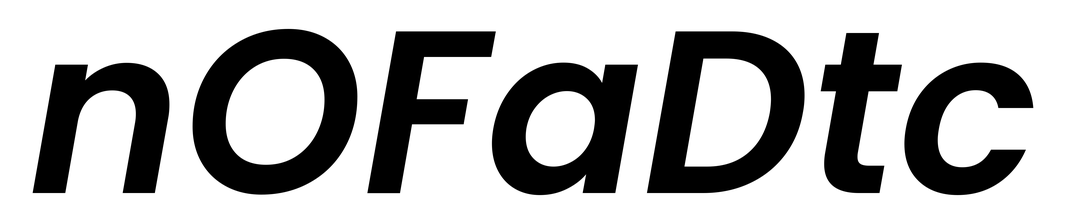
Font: Poppins-SemiBoldItalic